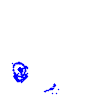
Particle: proton